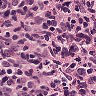
Metastatic tissue present: no